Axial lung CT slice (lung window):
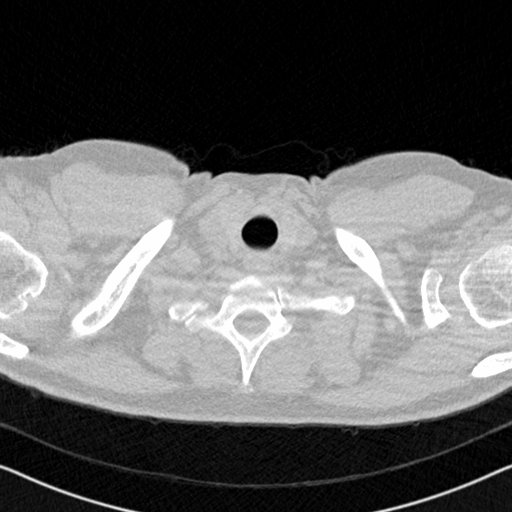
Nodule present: no